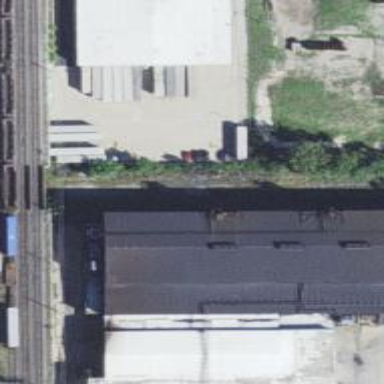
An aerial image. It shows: Abandoned railway siding.